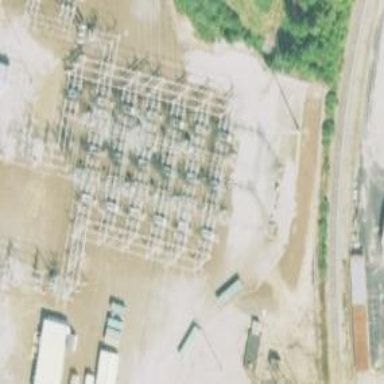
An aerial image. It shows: Switch for power supply.